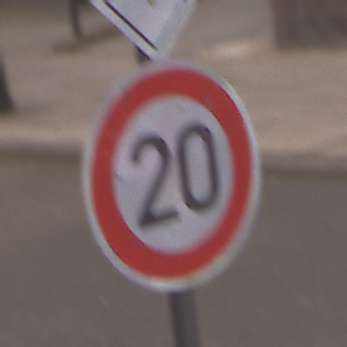
Verkehrszeichen: Geschwindigkeit20
Zusatzzeichen oben: Vorfahrtsstrasse
Umgebung: Outdoor, Urban
Tageszeit: MorningAfternoon
Wetter: Overcast
Licht: Natural
Jahreszeit: NotSpecified
Kontrast: LowContrast